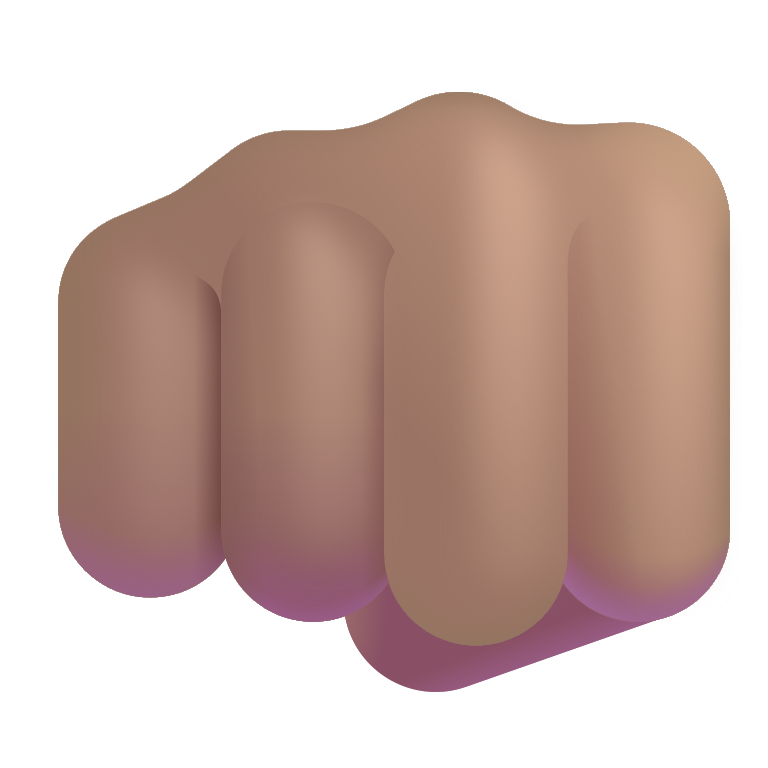
oncoming fist color